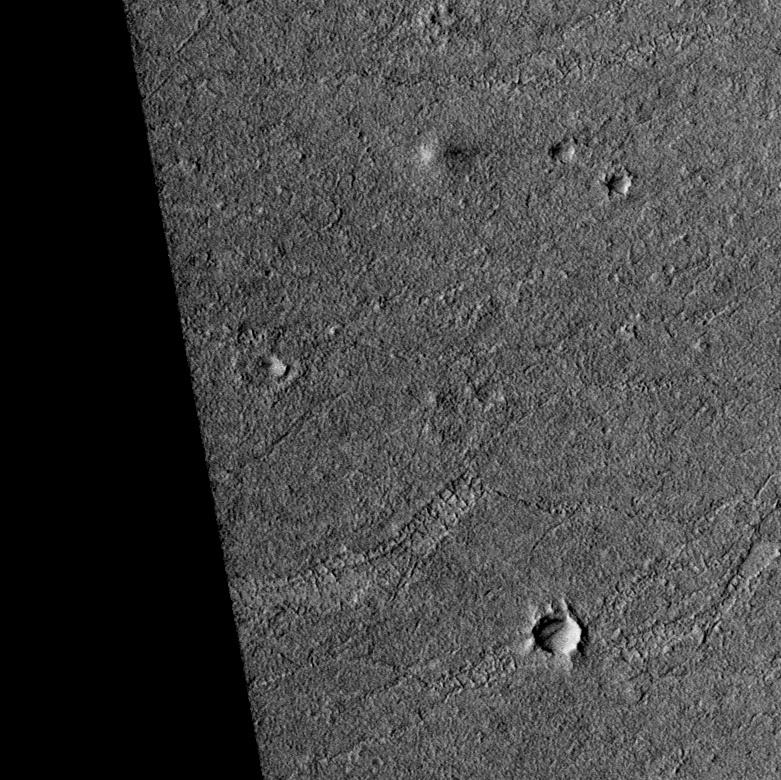
Label: dustdevil